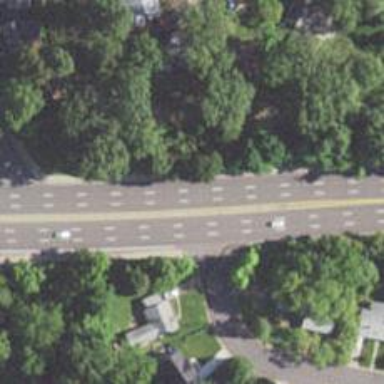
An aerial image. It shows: Expressway with asphalt surface classified as trunk highway.